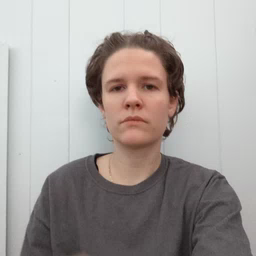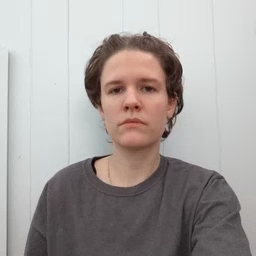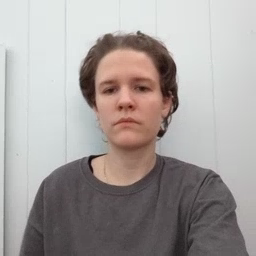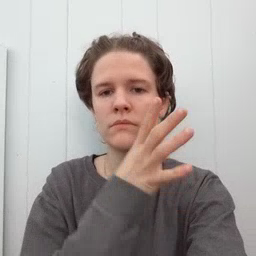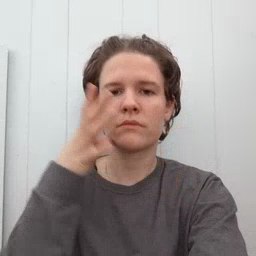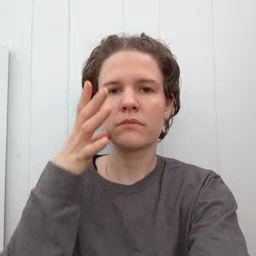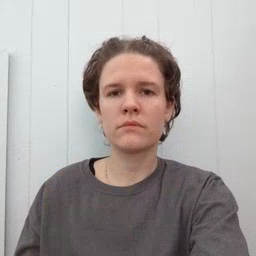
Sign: farm